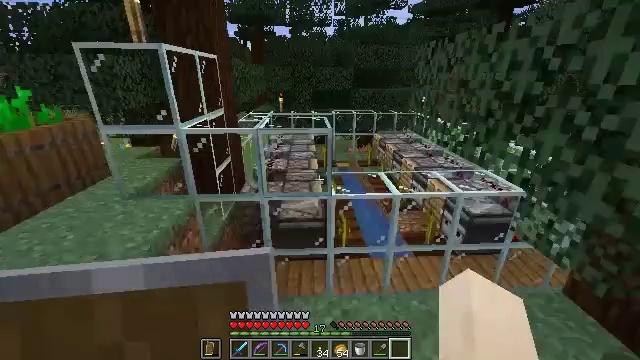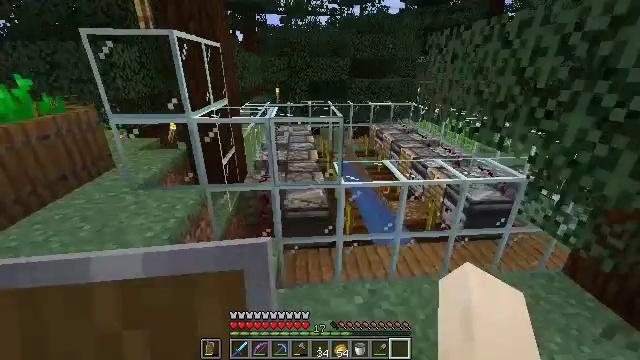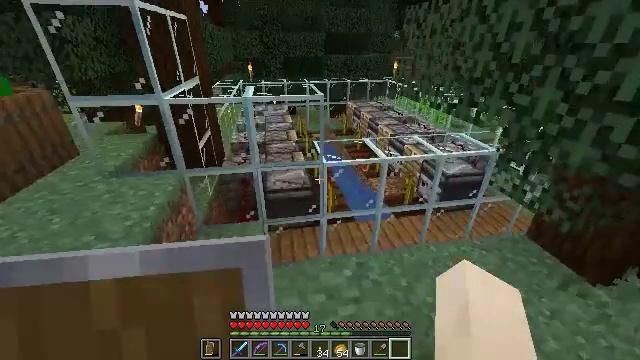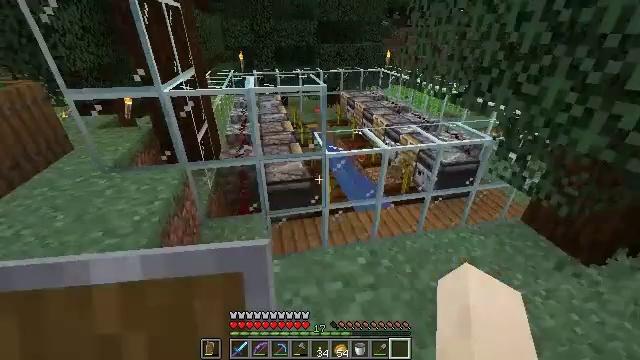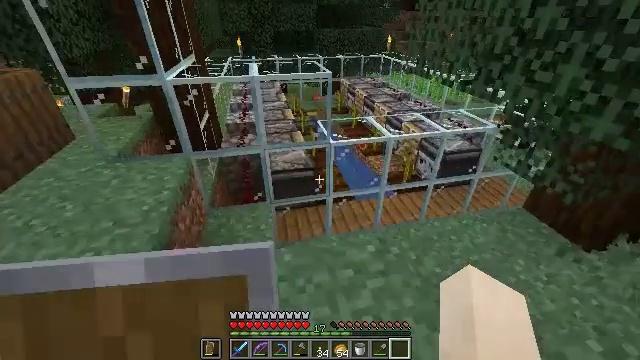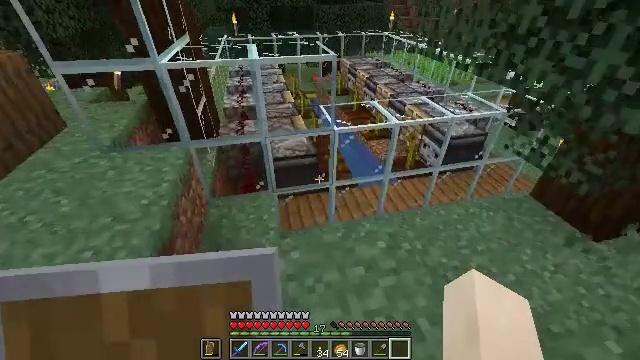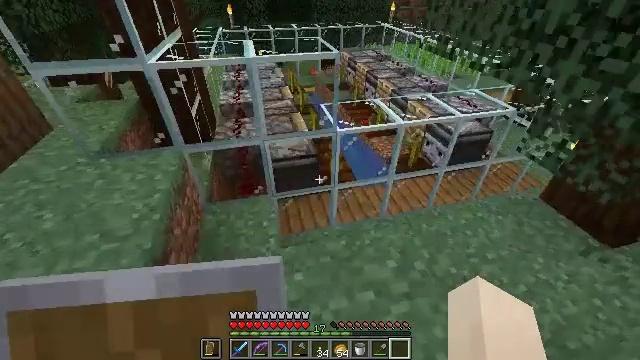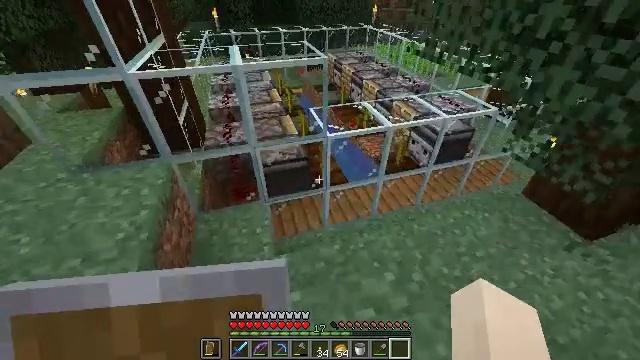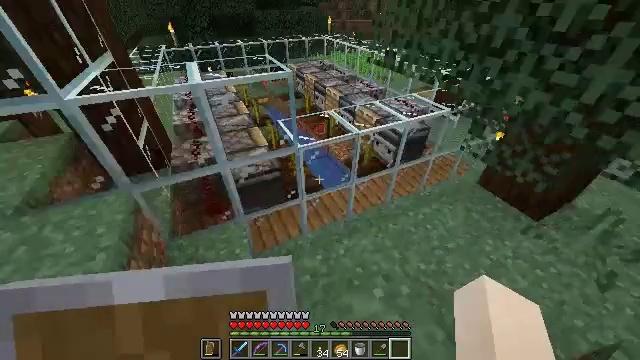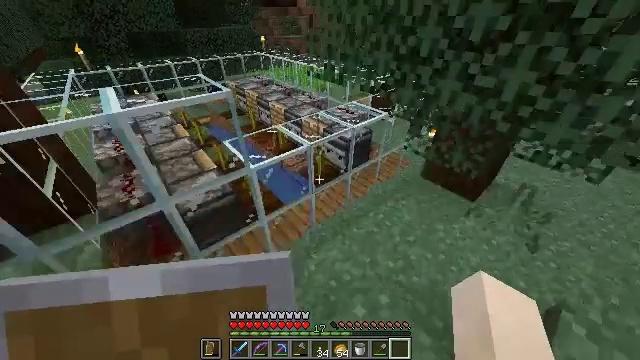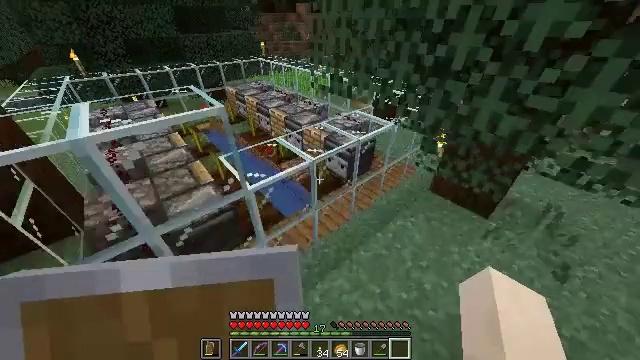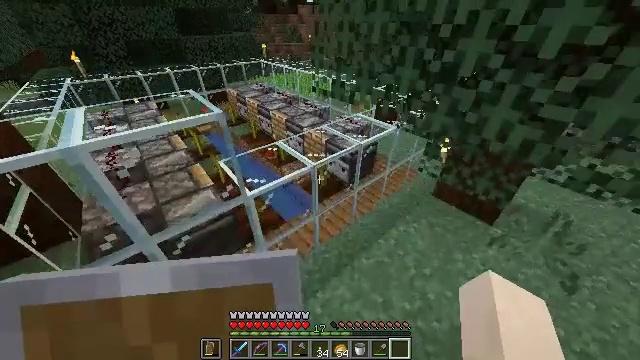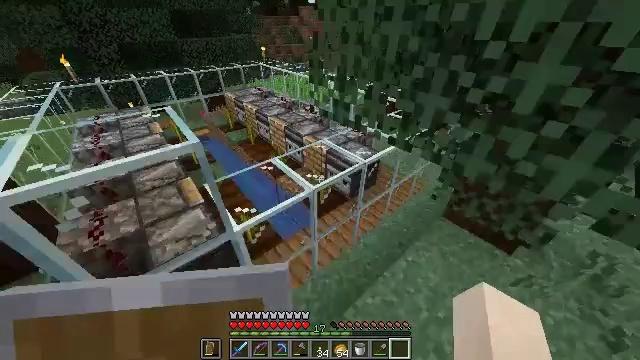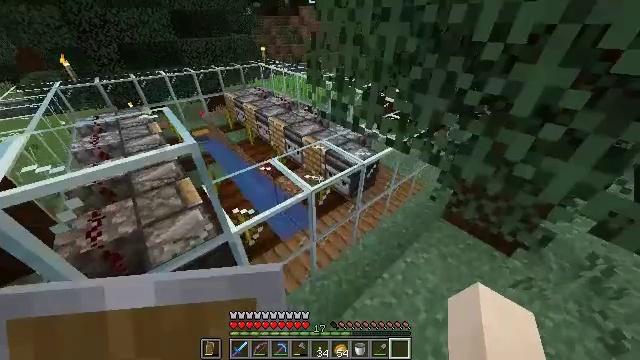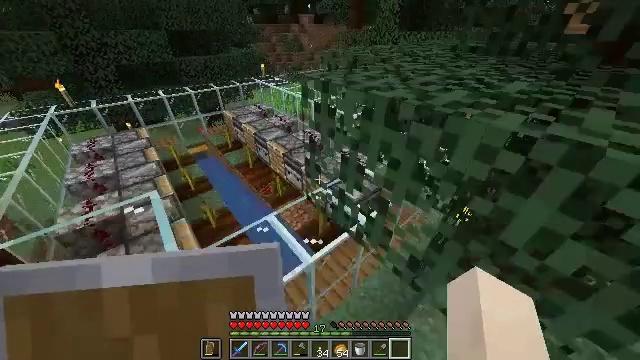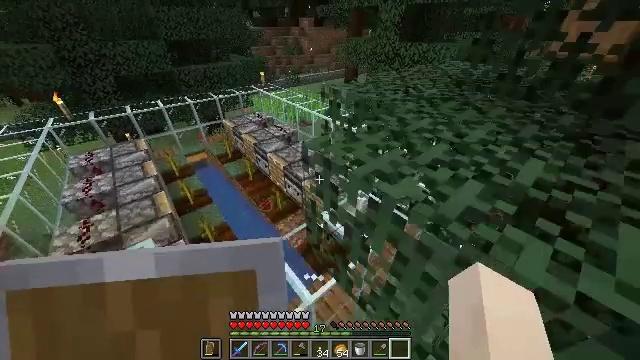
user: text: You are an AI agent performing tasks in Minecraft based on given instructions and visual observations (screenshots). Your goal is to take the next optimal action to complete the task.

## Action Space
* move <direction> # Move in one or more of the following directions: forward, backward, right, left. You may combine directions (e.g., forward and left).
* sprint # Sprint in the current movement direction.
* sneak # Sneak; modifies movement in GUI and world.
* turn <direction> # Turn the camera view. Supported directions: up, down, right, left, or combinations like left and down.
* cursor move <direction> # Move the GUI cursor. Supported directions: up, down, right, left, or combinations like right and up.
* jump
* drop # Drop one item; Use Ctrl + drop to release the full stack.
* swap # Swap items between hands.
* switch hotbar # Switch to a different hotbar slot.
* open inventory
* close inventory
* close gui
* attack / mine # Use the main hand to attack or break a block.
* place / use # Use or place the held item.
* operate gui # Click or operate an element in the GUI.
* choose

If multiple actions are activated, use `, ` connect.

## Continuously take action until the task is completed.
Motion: motion action
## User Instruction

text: Remove a melon slice from the inventory.
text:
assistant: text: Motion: move left, turn right and down
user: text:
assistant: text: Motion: move left, turn right and down
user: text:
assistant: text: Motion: turn right and down
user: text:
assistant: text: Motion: move forward, turn down
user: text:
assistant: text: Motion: move forward, turn down
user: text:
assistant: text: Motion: move forward, sprint, turn down
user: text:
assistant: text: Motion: move forward, sprint, turn right and down
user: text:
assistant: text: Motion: move forward, sprint, turn right
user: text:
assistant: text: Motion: move forward, turn right and up
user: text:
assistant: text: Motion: move forward
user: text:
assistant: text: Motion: move forward
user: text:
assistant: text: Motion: move forward
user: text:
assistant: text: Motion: move forward, jump
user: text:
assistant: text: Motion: move forward, jump
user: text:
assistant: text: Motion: move forward, jump
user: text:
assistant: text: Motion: move forward, jump
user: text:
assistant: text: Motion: move forward, turn left, jump
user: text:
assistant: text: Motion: move forward, turn left
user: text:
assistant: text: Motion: move forward, turn left and down
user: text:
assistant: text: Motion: move forward, turn left and down
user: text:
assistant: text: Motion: move forward, turn down
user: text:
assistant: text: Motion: move forward
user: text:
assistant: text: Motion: move forward, turn down
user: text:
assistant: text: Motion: move forward, turn right and down
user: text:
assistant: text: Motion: move forward, turn right and down
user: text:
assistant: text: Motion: turn right and up
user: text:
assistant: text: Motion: turn right and up
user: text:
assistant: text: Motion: turn right and up
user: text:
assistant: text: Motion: no_op
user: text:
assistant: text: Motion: no_op